Question: I've been coding for a while now but seem to be getting this issue regularly which never occurred before. When trying to init arrays / dictionaries they always show as empty even though I'm sure they are being initialised correctly.

This is simply an NSMutableArray which I @property (nonatomic, retain) and @synthesize. Can anyone tell me why this would be happening as I've noticed it happening in places where it wasn't before. Could this simply be the prediction/intellisense displaying incorrect information, and if so how can I fix it?
Thanks in advanced,
Elliott
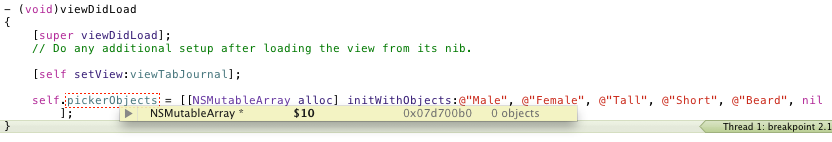
Answer: Try to type 'po self.pickerObjects' in console (and Enter). Xcode may not show actual info sometimes. You code looks good, i think it's just an Xcode glitch).